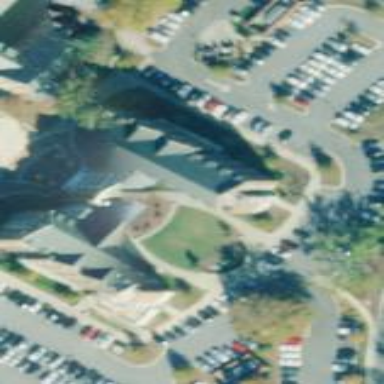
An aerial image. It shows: Dormitory building.